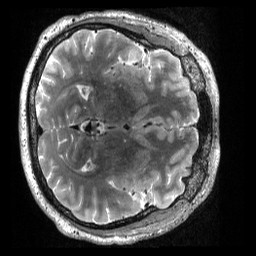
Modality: T2w
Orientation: axial
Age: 45
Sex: male
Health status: ill
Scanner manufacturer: siemens
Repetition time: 3.2 s
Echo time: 0.566 s